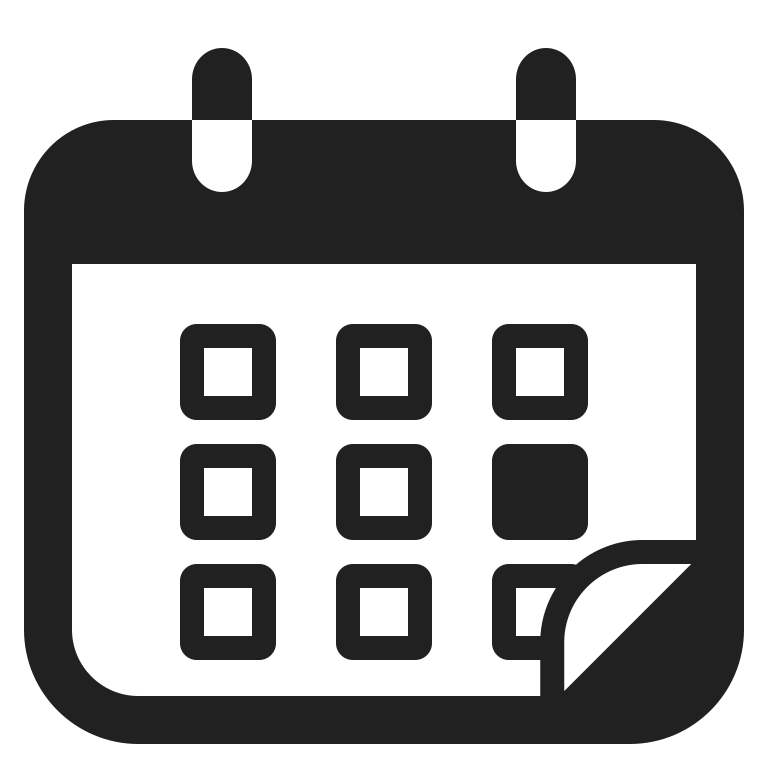
tear off calendar high contrast